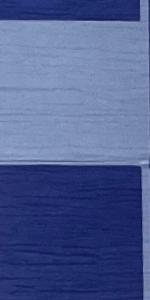
Label: Empty